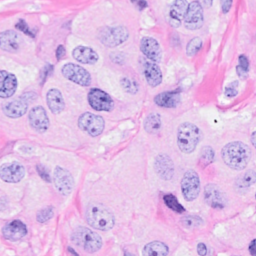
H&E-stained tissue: Breast